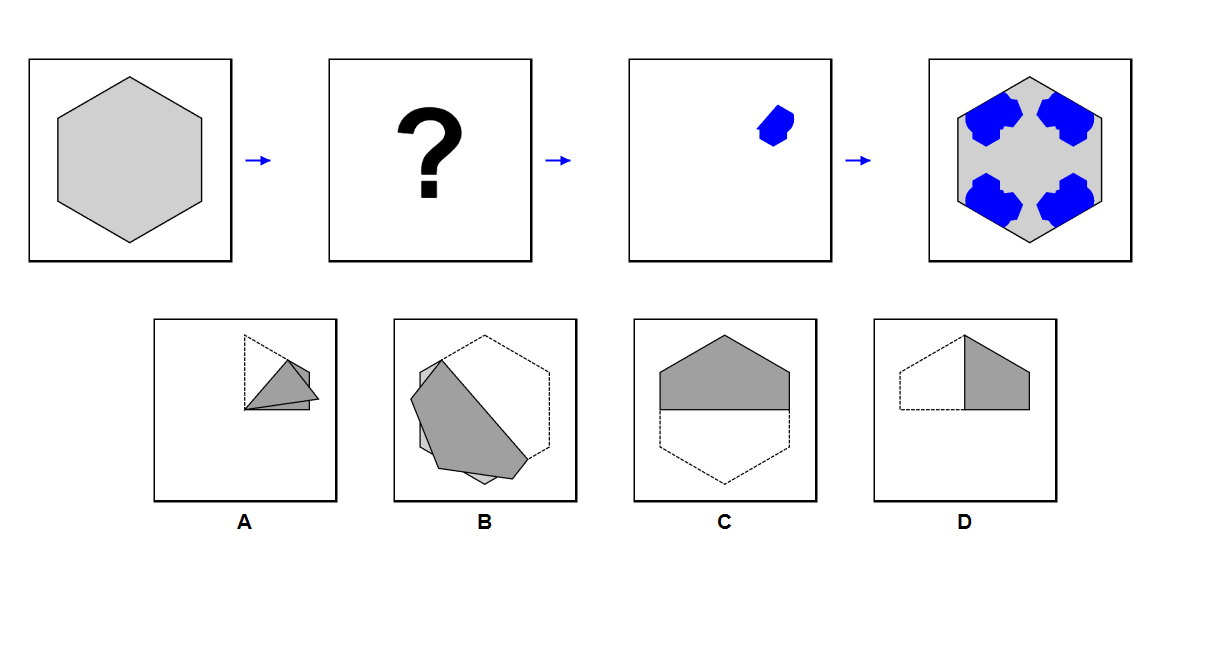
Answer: B